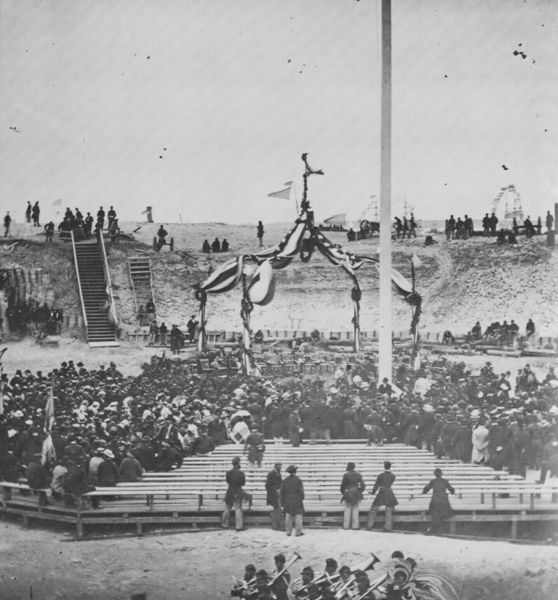
Titel: Hochziehen der Fahne bei Fort Sumter
Künstler: Mathew B. Brady
Schlagwörter: berg, dunkel, gruppe, himmel, weiß, menschen, sitzen, grau, hell, holz, hut, hüte, mitte, männer, schmuck, schwarz, gras, fest, gesellschaft, leute, menge, versammlung, feier, band, stehen, instrument, schauen, erde, feld, hügel, wind, boden, figur, stoff, bühne, girlande, musik, publikum, theater, anhöhe, kinder, fahnen, tribüne, zuschauer, fahne, mast, düne, hang, steil, vorstellung, krieg, treppe, treppen, audience, celebration, column, crowd, gathering, men, people, soldier, soldiers, stair, stairs, steps, white, frack, bench, black, gray, grey, group, old, sit, sitting, sport, musizieren, looking, stufen, gestell, hoch, arena, betrachter, ränge, schauspiel, foto, fotografie, photographie, senke, gerüst, pfahl, schwarzweiß, menschenmasse, zirkus, menschenmenge, wimpel, bänke, tribühne, photo, eiss, schwarzw, sky, begegnung, field, hill, kapelle, german, germany, baldachin, posaunen, stand, uniform, winter, pavillon, stange, america, autumn, bänder, jubel, black and white, pavillion, hillside, army, romantic, feierlichkeit, aufnahme, show, statue, maibaum, flag, zelt, dirt, feast, festival, flags, parade, public, spectator, music, fahnenstange, history, pews, seats, sitzreihen, eschatten, geschmückt, stiegen, watching, horse, slope, musikanten, blasmusik, musikkapelle, fair, poeple, tent, horn, horns, leitern, instruments, musicians, carnival, ribbons, brass, krater, bläser, may, blasinstrument, balance, standing, float, spectators, trumpet, trumpets, festplatz, photograph, photography, sensation, kapell, ceremony, pole, europe, blaskapelle, fofo, civil war, guns, banner, traueb, entertainment, bäser, viewers, stage, benches, croud, plaza, stands, past, 19th century, gather, brass band, salvador dali, event, gre, ma, falg, circus, stadium, vintage, giraffe, musical, gazebo, flagpole, ehite, balancing, tropeten, pit, early 20th century, musical instrument, pergola, maypole, photogrpah, garlands, mucical instrument, may dat, may day, pennants, new world, bleachers, marching band, ferris wheel, uniforns, bunting, amphitheater, balloons, annonymous, bandstand, dugout, wimple, publicum, audienc, eaudience, kriegfeier, athering, trombones, flages, grandstand, pho, 계단, 흑백사진, 서커스, 많은사람, 화질 구짐', 군악대, 육각형, ㅇㅇ